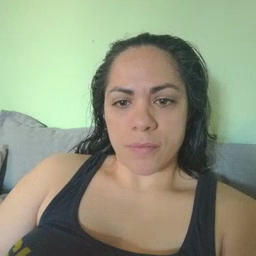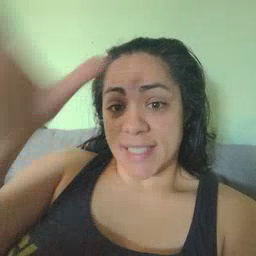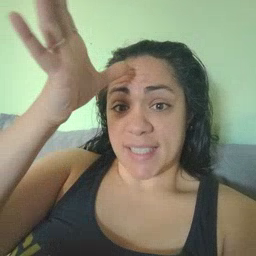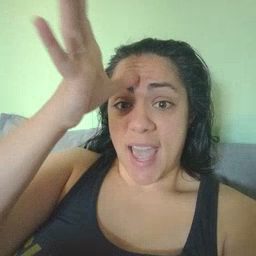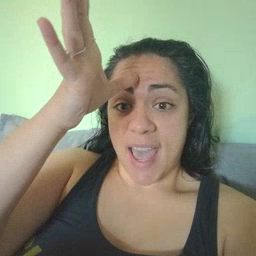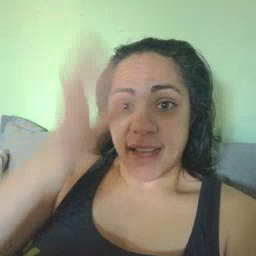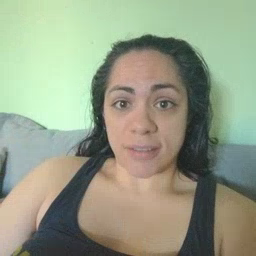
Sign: dad